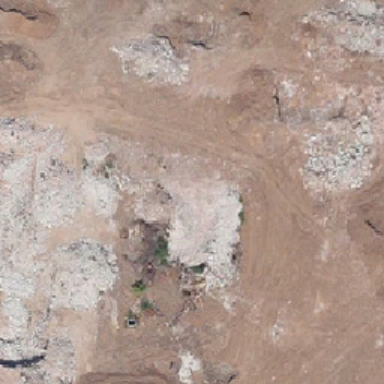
Some laterite has white and gray soil mulches and some green scattered soil .